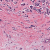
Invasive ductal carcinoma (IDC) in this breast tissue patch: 1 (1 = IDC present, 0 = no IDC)